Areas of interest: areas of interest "Car Dealership"
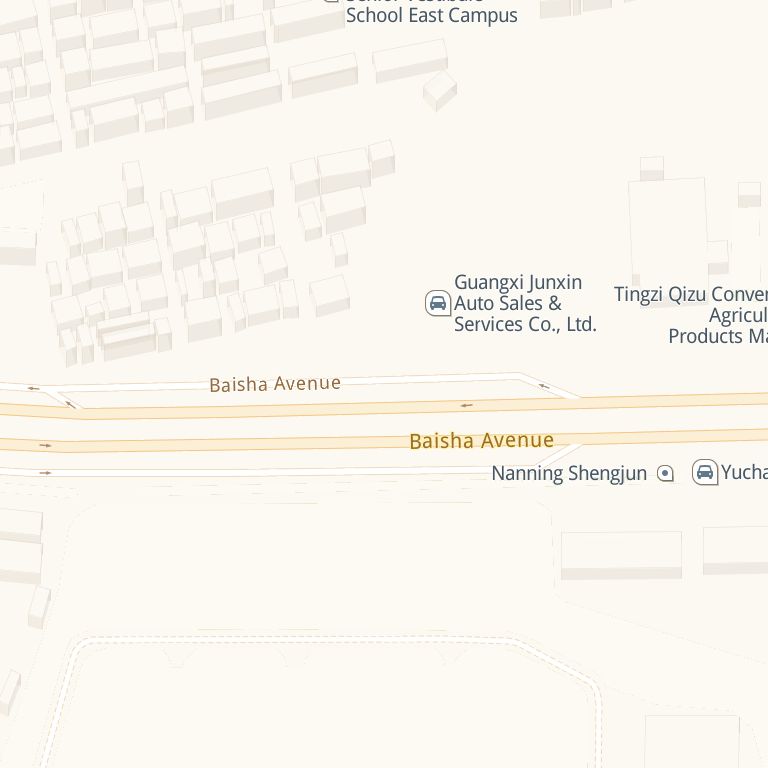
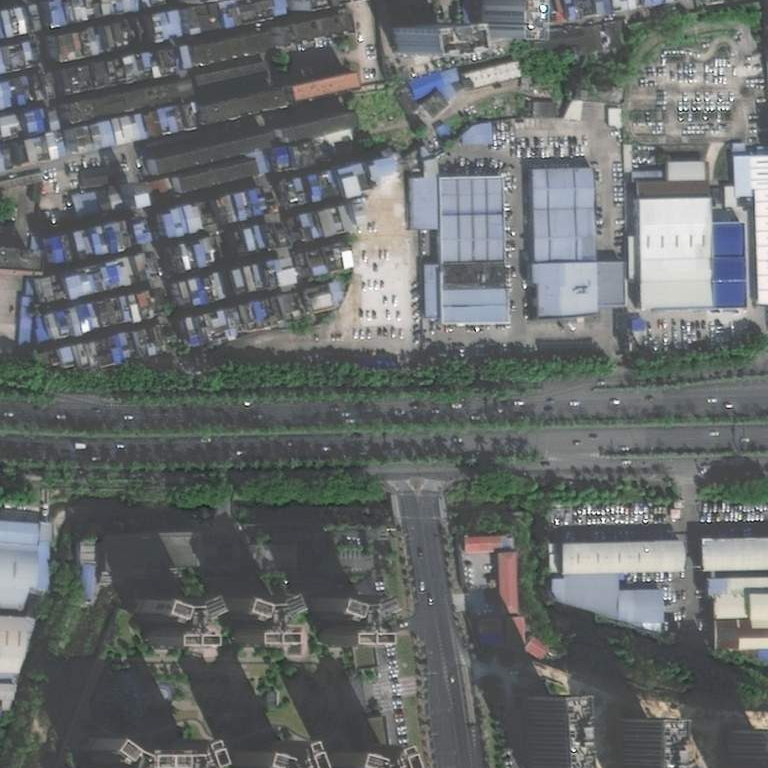